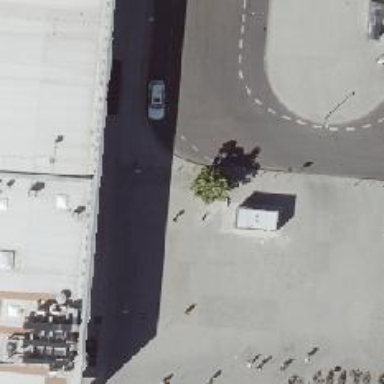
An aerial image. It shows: Taxi stand.